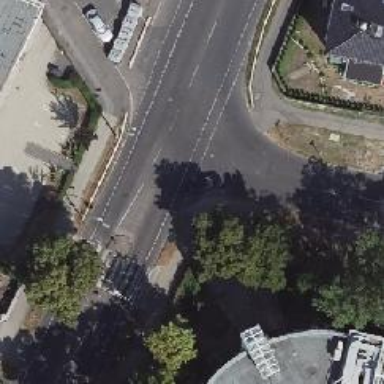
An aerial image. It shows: Unmarked crossing on the road.